Question: I have a long wav file with the repetition of the same syllable (/da/). I recorded two channels in the audio file:

Top - Speech signal
Bottom - Triggers occurring when the syllable was produced
I saved the timing of triggers in another file but now I also need to know when the syllables ended.
The trigger at the beginning is very accurate and is related to other file so I want to keep this timing.
How should I extract the timing when the syllables end? Can it be done in Praat or do I need something else?
Thanks in advance.
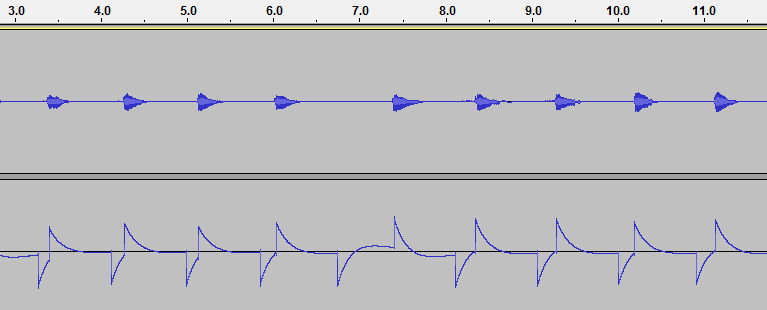
Answer: I managed to extract timing from the continuous file using Speech Filing System (SFS - <URL>.
Using GUI it can be located in 'Tools>Speech>Annotate>Find multiple endpoints'.
There is also a command line tool which allows automatizing the analysis:
<URL>
Once the annotation is ready, timing and labels can be extracted to an external file (e.g. txt, csv, or xml).